Question: The heatmap I am using creates a gradient from 0.7 to 1.3 using 'heatmap.2':
'''
heatmap.2(lifespan.matrix, col=bluered, breaks=c(seq(0.7,1.3,0.01)),
Rowv = FALSE, Colv = FALSE, trace="none", main="Lifespan")
'''
In the heatmap you can see the gradient emerge ending oftenly in a solid blue line. This happens because of zero values in the matrix at these points.

I'd like to change this color, in the matrix noted as 0, into a different color i.e. yellow.
Could anyone help me with this problem?
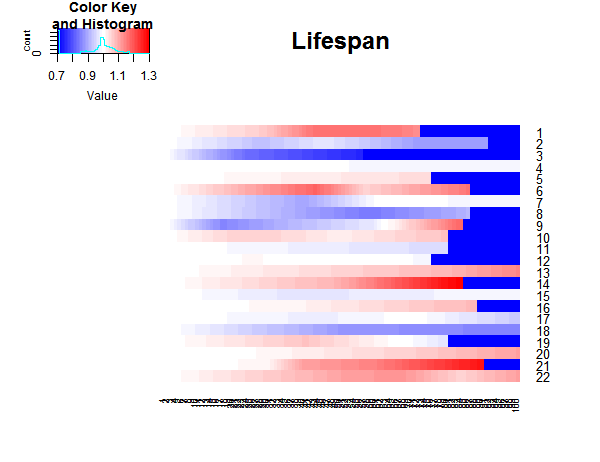
Answer: '''
breaks <- seq(0.7,1.3,0.01)
lifespan.matrix <- matrix(sample(c(breaks,rep(0,100)),100,replace=TRUE),nrow=10)
heatmap.2(lifespan.matrix, col=c("#FFFF00",bluered(length(breaks)-2)), breaks=breaks, Rowv = FALSE, Colv = FALSE, trace="none", main="Lifespan")
'''
You specify the exact colors associated with the breaks.